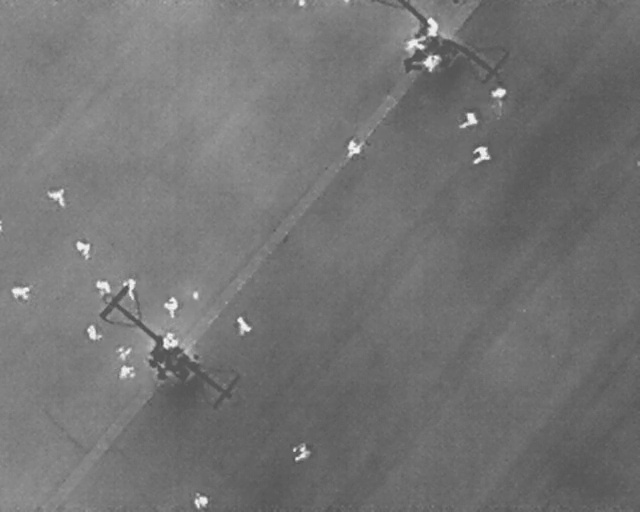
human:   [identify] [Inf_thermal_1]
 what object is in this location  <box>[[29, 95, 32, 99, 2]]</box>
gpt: <ref>1 medium person at the bottom</ref>

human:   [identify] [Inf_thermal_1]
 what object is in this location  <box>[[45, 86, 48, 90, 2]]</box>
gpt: <ref>1 large person at the bottom</ref>

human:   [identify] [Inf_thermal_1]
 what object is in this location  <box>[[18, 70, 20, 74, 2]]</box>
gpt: <ref>1 medium person at the bottom left</ref>

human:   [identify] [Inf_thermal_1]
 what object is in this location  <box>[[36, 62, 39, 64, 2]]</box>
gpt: <ref>1 medium person at the center</ref>